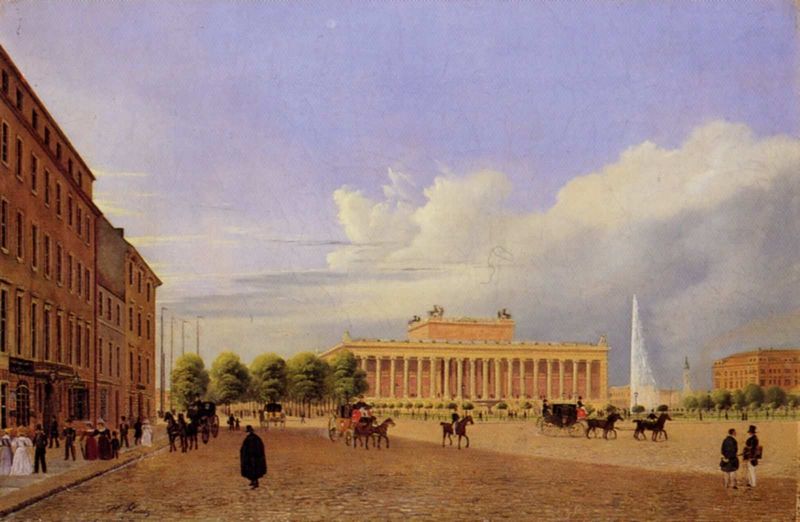
Titel: Berlin, Altes Museum von der Schlossfreiheit aus
Künstler: Johann Heinrich Hintze
Standort: Berlin
Institution: Berlin Museum
Schlagwörter: baum, blau, gemälde, himmel, mann, schatten, wasser, weiß, wolken, bäume, frauen, grün, kirchturm, landschaft, menschen, ocker, stadt, braun, damen, fenster, frau, hell, hut, kleid, kleider, licht, männer, orange, schwarz, strasse, strassenszene, säule, säulen, unterhalten, blick, dame, gebäude, haus, park, rot, schloss, tiere, wolke, herren, leute, malerei, zylinder, architektur, steine, weit, herr, öl, häuser, weite, gitter, kirche, mantel, klassizismus, front, brunnen, pferd, pferde, reiter, turm, springbrunnen, ansicht, fassade, fassaden, passanten, perspektive, pflaster, unterhaltung, vedute, allee, kutsche, kutschen, platz, figuren, masten, staffage, wetter, frack, arkade, kolonnade, loggia, berlin, antike, gehsteig, palast, spaziergang, denkmal, gehweg, kopfsteinpflaster, pflastersteine, trottoir, flanieren, arkaden, has, sonnenschein, historismus, marktplatz, mappe, fontäne, wasserfontäne, tempel, museum, flaggen, spaziergänger, brunne, bauten, sonnentag, schinkel, säulengang, pferdekutsche, platzanlage, potsdam, lustgarten, schlossplatz, pellerine, geräumig, vierspänner, plaz, glaerie, kumulus, mücnehn, altes museum, ostberlin, pferdkutschen, kuthsce, menschan, pgerd